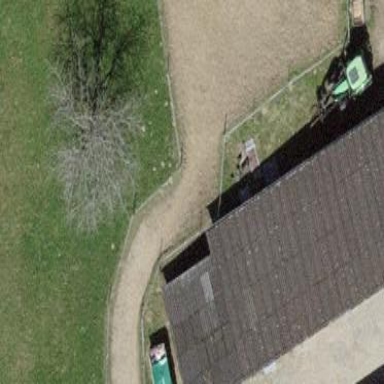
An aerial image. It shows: View of roof of building.